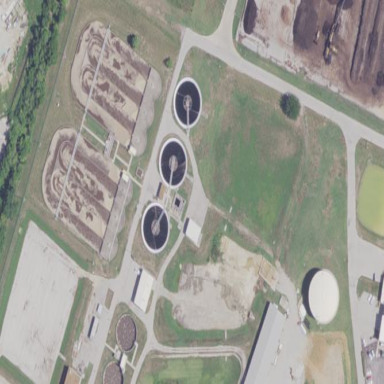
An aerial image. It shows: Wastewater plant.